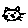
Label: cat